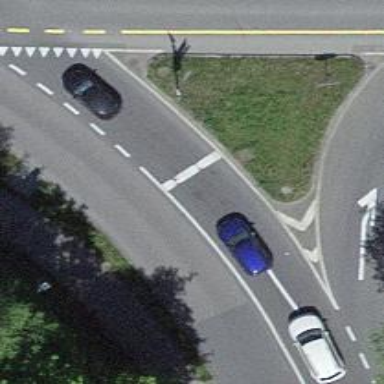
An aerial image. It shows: Road with traffic signals.